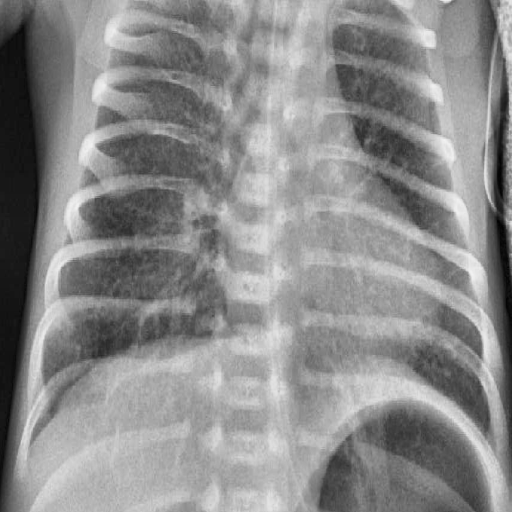
Finding: PNEUMONIA